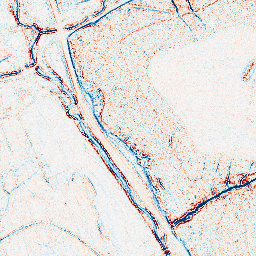
Category: edge_preserving
Decomposition family: bilateral
Decomposition parameters: d: 5
sigma_color: 100
sigma_space: 100
Upsampling method: sinc_hamming
Upsampling parameters: scale: 2
kernel_size: 16
Upsampling scale: 2